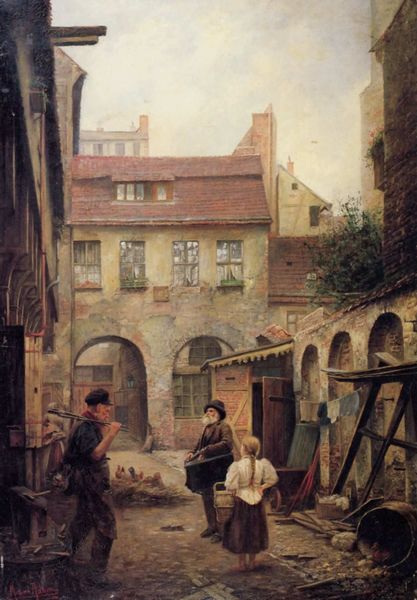
Titel: Berlin, Der »Krögel«
Standort: Berlin
Institution: Berlin Museum
Schlagwörter: baum, gemälde, himmel, mann, wolken, grün, menschen, mädchen, stadt, wäsche, blumen, fenster, frau, holz, hut, hüte, kleid, männer, strasse, tür, weiss, dach, haus, weg, zaun, rock, alt, bart, hose, mütze, architektur, arm, steine, tragen, bild, öl, häuser, strauch, gebüsch, realismus, händler, kind, pflanze, bauern, genre, kinder, schuppen, schürze, bogen, gasse, pflaster, jungen, körbe, dorf, dächer, mauer, ziegel, hof, arbeiter, rundbogen, zopf, korb, durchgang, besen, junge, tor, grossstadt, grosstadt, bögen, gang, hinterhof, spitzweg, arkade, innenhof, berlin, alter, torbogen, pflastersteine, panik, fass, liebermann, rau, handwerker, werkstatt, leid, fachwerk, dreck, gaube, esse, huhn, armut, träger, betteln, tonne, verschlag, hühner, nischen, viertel, schmied, schmiede, braung, armenviertel, frau mann, fra mann, jorb, seitenstrasse, vogen